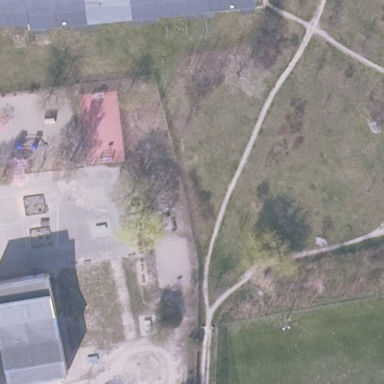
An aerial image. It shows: School.